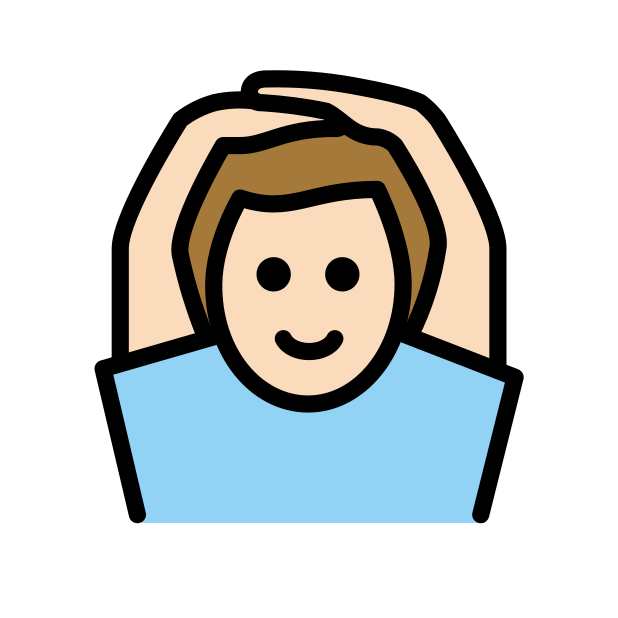
man gesturing OK: light skin tone